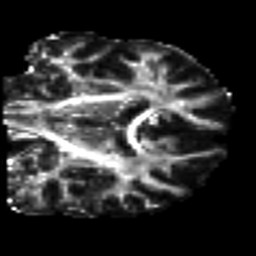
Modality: FA
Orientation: coronal
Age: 38
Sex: female
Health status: ill
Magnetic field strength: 3 T
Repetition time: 9 s
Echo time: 0.093 s